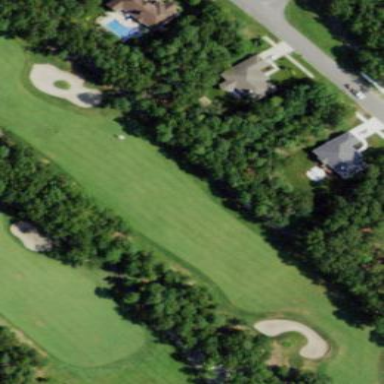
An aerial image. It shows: Scenic golf fairway.